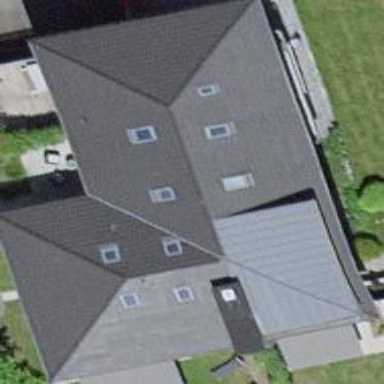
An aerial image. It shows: Building with hipped roof tiled in hipped orientation.